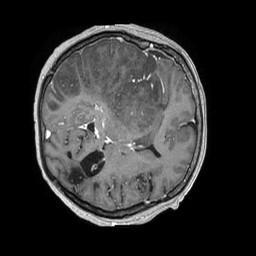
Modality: T1w
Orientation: axial
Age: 47
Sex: female
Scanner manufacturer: philips
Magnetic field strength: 1.5 T
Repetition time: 0.008082 s
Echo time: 0.003732 s